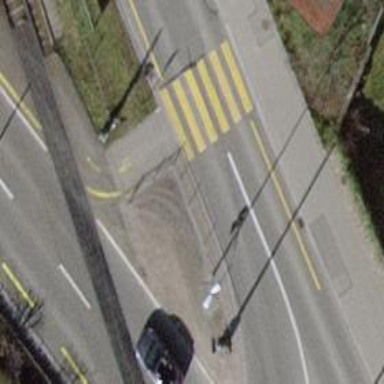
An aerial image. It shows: Kerb serving as barrier.